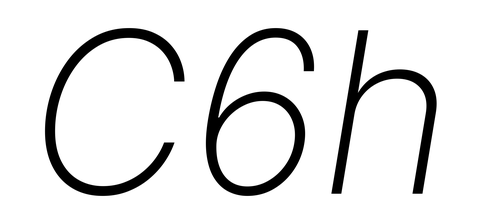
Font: Inter-Italic_ExtraLight_Italic